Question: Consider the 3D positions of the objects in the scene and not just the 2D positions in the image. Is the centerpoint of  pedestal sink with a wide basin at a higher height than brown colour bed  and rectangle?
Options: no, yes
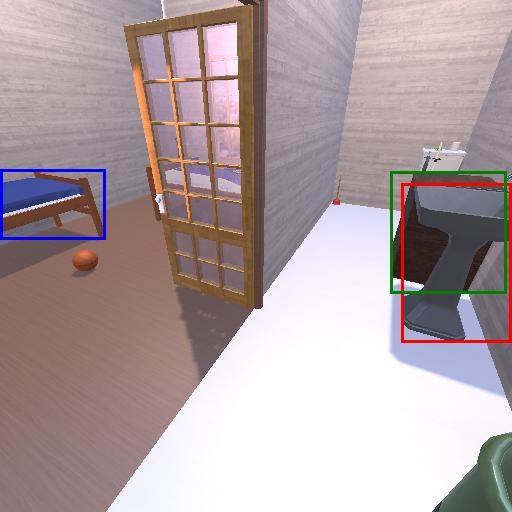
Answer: no